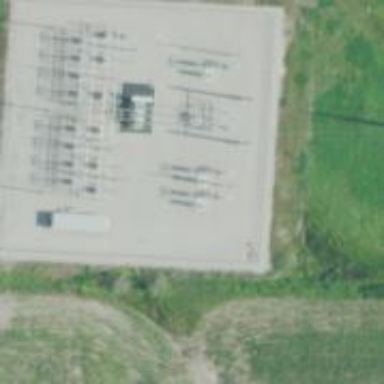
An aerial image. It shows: Power substation specializing in generation.